Question: Probably it's 'scatter3' what I don't understand. I have a matrix of which all slices but the last are NaNed ('M(:,:,1:10) = NaN;') and then it's permuted switching first and last dimension. So there are only values in 'M(11,:,:)'. I expect all plotted values to be in the Y-Z plane at 'x==11', but the plot looks differently (see code and picture below). Any explanations?
'''
M = rand(22,55,11);
M(:,:,1:10) = NaN;
M = permute(M,[3 2 1]);
shape = size(M)
[x, y, z] = meshgrid(1:shape(1), 1:shape(2), 1:shape(3));
scatter3(x(:), y(:), z(:), 4, M(:), 'fill');
view([60 60]);
xlabel('X ', 'FontSize', 16);
ylabel('Y ', 'FontSize', 16);
zlabel('Z ', 'FontSize', 16);
'''

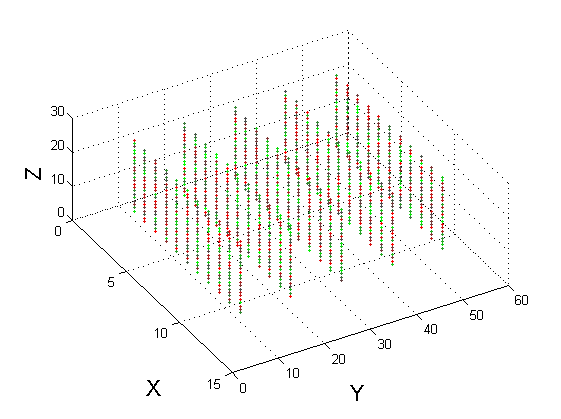
Answer: The explanation is that 'meshgrid' switches and :
From 'meshgrid' documentation:
> MESHGRID is like NDGRID except that the order of the first two input
and output arguments are switched (i.e., [X,Y,Z] = MESHGRID(x,y,z)
produces the same result as [Y,X,Z] = NDGRID(y,x,z)).
At first sight, this should result in a plot with values in the plane at ==11 (i.e. and interchanged with respect to what you initially expected). But note that your code treats and sizes incorrectly (because of 'meshgrid'). This has the additional effect that the 'x' and 'y' coordinates get "shuffled" and you don't see a plane (even in ), but rather a lattice.
So the solution is to use 'ndgrid', which doesn't do any switching. Just replace "'meshgrid'" by "'ndgrid'" in your code. The resulting figure is now as expected: